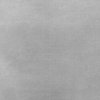
Label: dusty